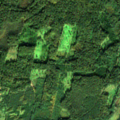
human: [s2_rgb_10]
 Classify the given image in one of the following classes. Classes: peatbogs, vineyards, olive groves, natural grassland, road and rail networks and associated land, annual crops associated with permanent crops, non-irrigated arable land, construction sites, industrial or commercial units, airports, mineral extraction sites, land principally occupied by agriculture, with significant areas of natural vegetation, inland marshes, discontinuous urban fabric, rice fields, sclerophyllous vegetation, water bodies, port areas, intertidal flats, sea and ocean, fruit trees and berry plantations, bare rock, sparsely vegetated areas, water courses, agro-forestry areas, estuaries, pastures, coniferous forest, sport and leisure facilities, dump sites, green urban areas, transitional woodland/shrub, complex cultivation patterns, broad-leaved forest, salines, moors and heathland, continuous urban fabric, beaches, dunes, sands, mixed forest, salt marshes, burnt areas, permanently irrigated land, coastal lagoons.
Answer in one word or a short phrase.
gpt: coniferous forest, mixed forest, transitional woodland/shrub, water bodies